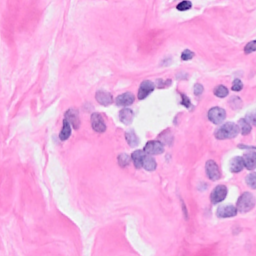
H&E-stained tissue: Breast